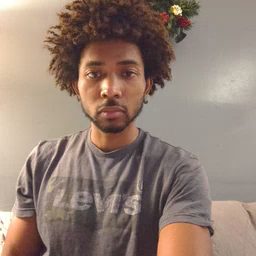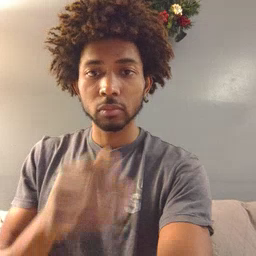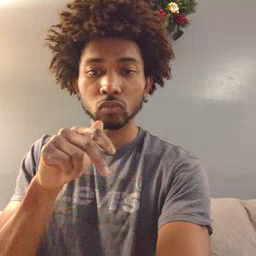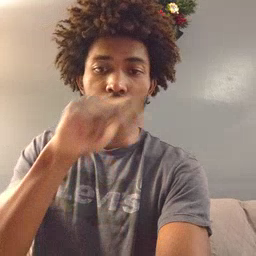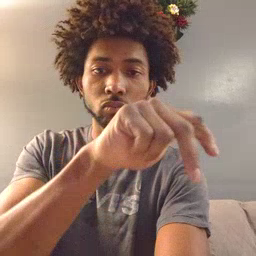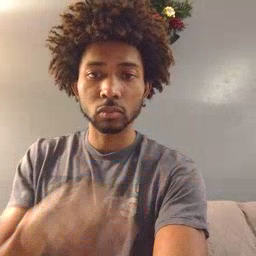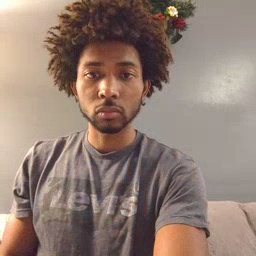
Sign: ride